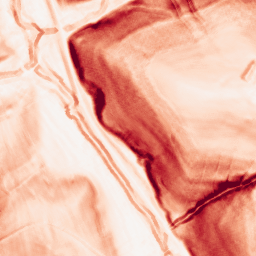
Category: morphological
Decomposition family: morphological_gradient
Decomposition parameters: size: 3
shape: diamond
Upsampling method: quintic
Upsampling parameters: scale: 4
Upsampling scale: 4